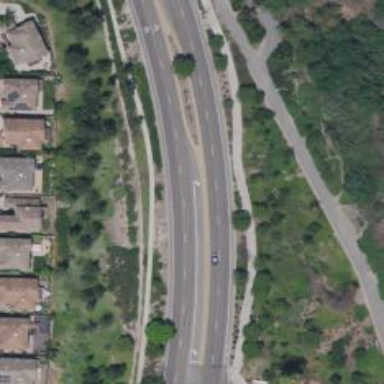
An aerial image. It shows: Secondary road with separate asphalt sidewalks.